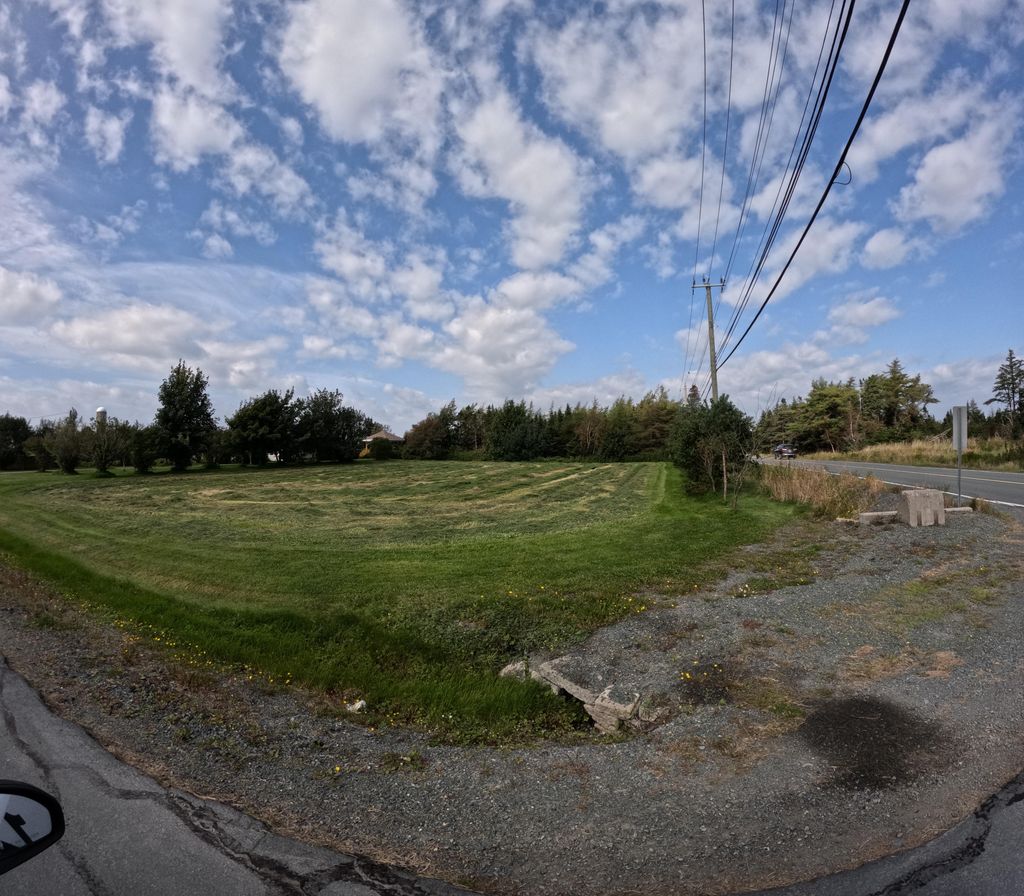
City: st_johns